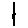
Label: line